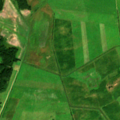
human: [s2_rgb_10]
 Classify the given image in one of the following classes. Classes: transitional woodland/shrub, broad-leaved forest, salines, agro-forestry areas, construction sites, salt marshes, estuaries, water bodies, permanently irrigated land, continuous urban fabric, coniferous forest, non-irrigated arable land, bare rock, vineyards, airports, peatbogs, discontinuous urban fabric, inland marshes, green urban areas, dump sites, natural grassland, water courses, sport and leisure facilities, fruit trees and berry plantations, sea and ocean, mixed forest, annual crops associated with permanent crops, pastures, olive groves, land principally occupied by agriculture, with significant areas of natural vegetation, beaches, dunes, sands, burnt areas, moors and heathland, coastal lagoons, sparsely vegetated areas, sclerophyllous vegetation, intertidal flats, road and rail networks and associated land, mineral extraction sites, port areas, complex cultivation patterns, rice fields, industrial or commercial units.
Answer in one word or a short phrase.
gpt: non-irrigated arable land, fruit trees and berry plantations, pastures, land principally occupied by agriculture, with significant areas of natural vegetation, broad-leaved forest, transitional woodland/shrub